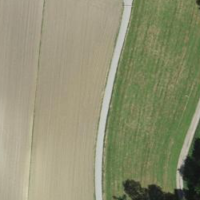
EUNIS habitat code: 52
Species observed at this site:
Agrimonia eupatoria